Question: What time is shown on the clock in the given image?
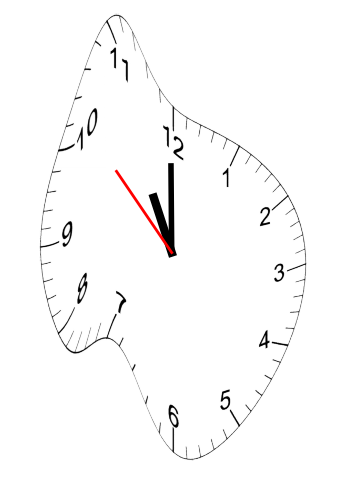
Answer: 10:59:52